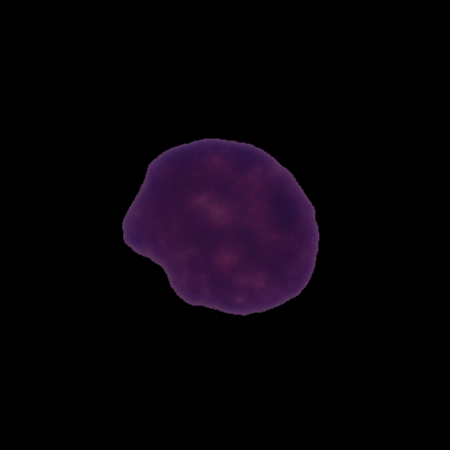
Label: healthy